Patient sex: F
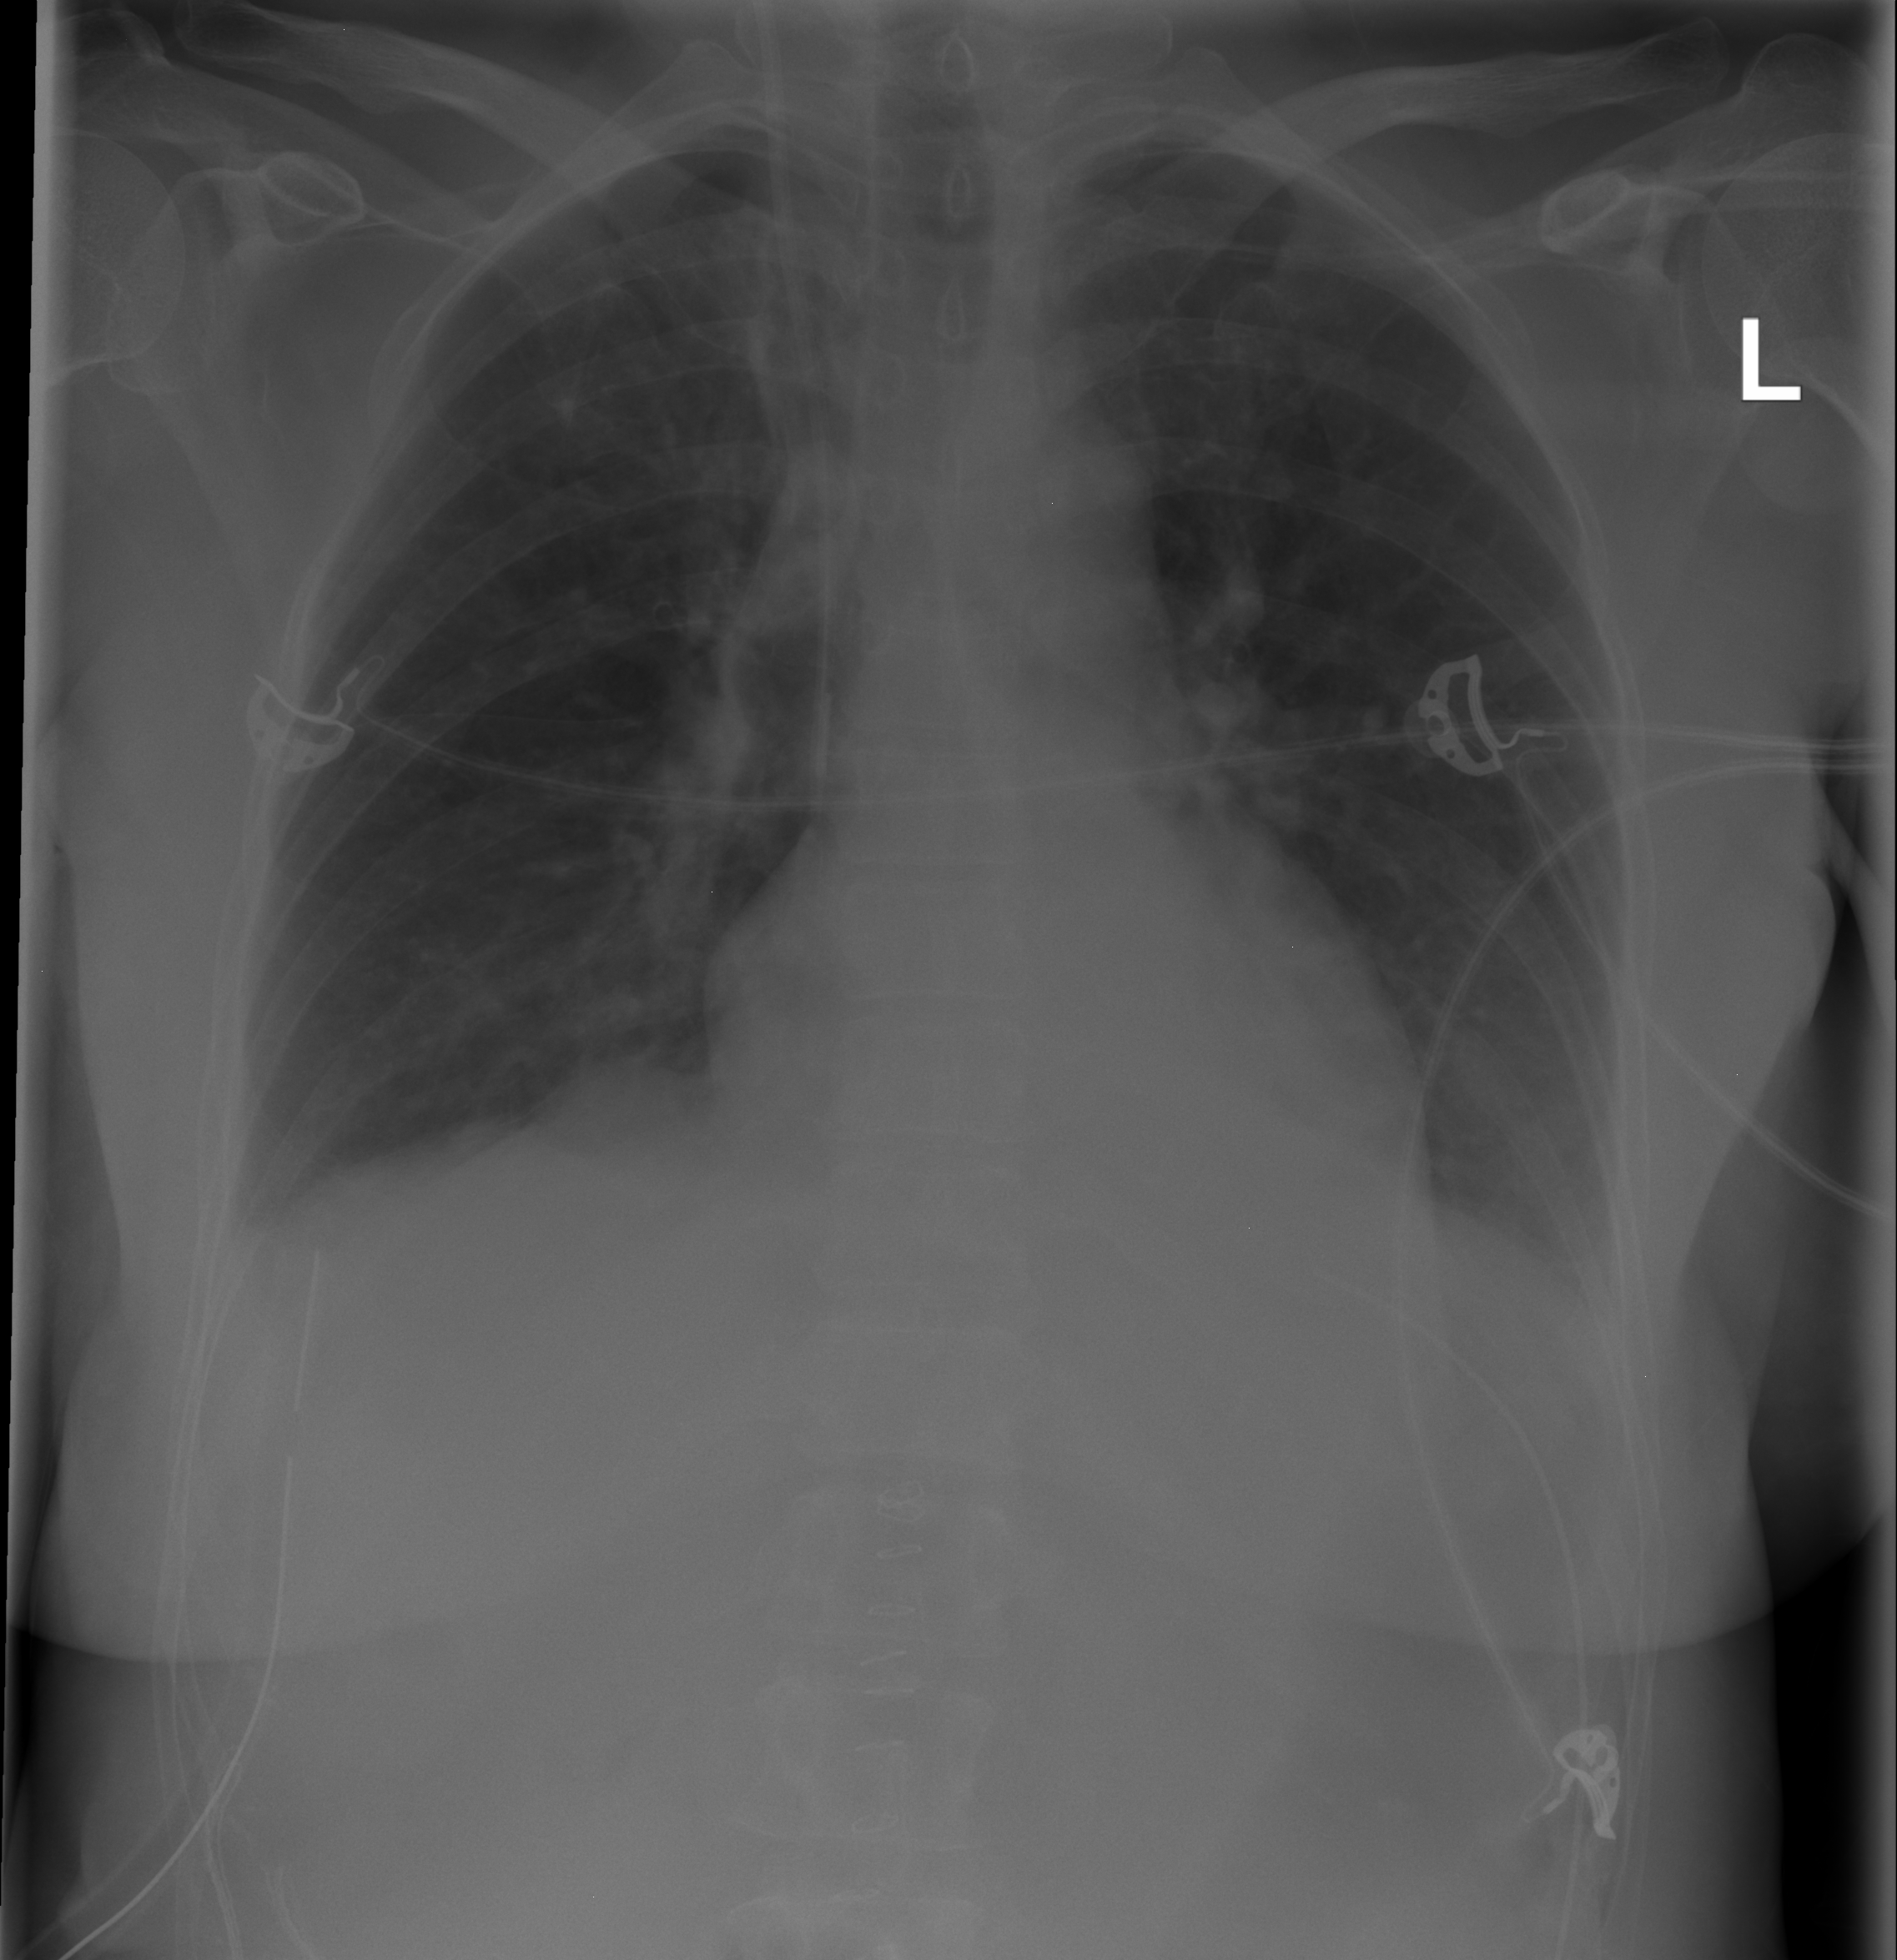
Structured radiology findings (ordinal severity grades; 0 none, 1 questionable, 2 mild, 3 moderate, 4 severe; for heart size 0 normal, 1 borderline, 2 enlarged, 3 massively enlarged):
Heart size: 0
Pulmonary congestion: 0
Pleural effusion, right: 0
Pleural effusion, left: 0
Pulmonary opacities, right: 0
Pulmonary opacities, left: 0
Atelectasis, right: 2
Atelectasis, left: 0